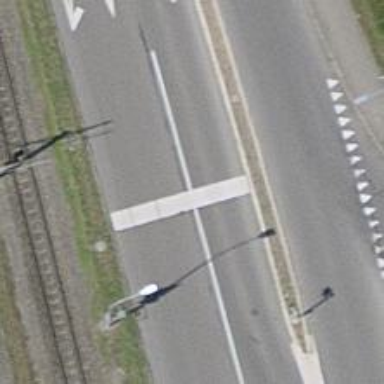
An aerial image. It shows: Road with traffic signals.